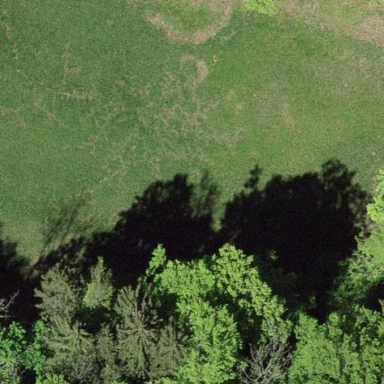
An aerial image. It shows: Beautiful meadow.